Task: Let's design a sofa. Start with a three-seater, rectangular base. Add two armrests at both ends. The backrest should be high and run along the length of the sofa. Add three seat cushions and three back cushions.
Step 474:
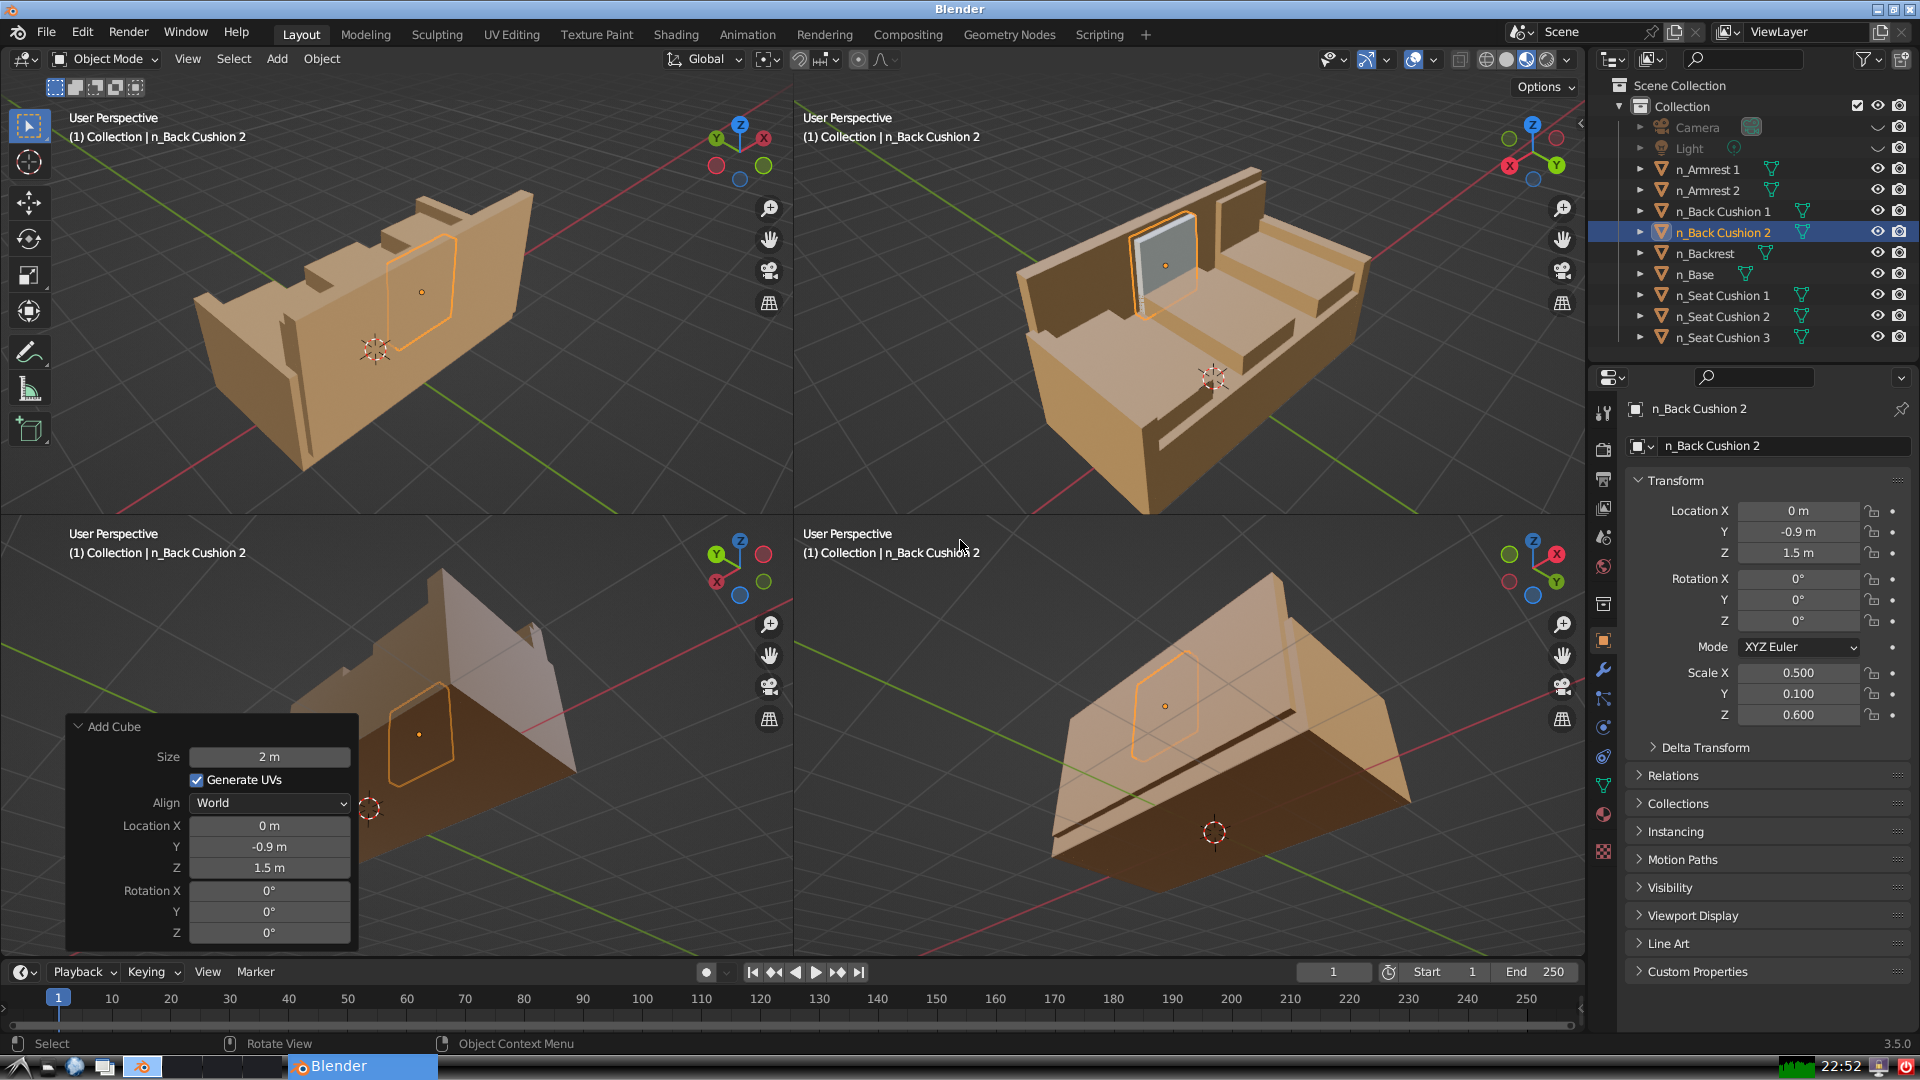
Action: {"key_press": ['Ctrl, Home']}